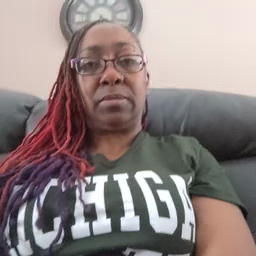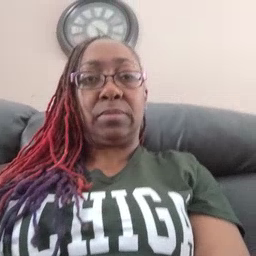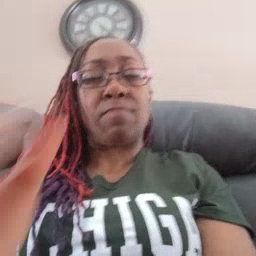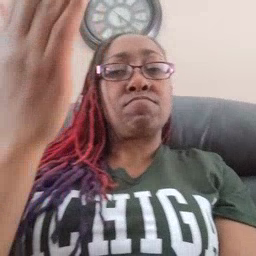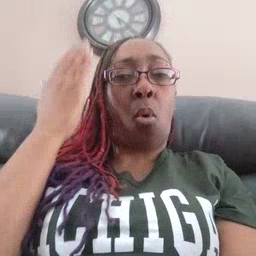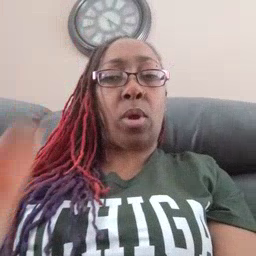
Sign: morning